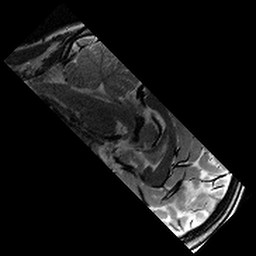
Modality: T2w
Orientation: sagittal
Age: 10
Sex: male
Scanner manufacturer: siemens
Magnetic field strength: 3 T
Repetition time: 9.23 s
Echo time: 0.067 s